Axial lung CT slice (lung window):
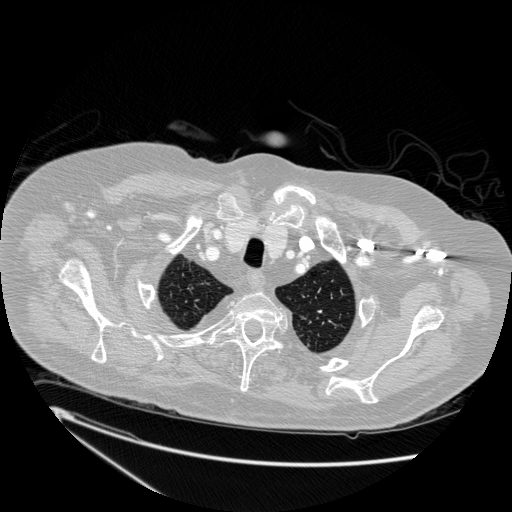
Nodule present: no